Aerial crown-view tile of a tropical tree (Barro Colorado Island, Panama), acquired 20240611:
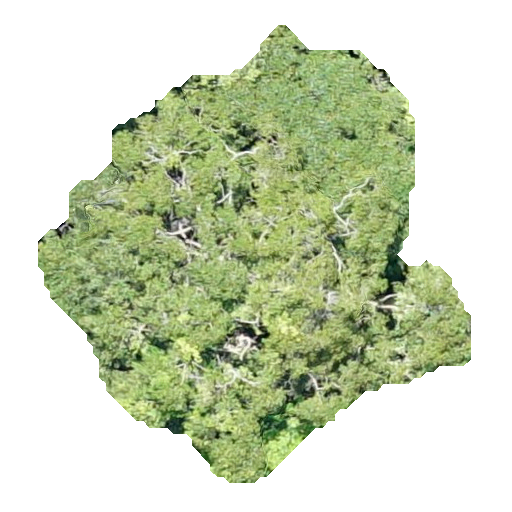
Species: Chrysophyllum cainito
GBIF accepted scientific name: Chrysophyllum cainito
Crown area: 189.911 m²